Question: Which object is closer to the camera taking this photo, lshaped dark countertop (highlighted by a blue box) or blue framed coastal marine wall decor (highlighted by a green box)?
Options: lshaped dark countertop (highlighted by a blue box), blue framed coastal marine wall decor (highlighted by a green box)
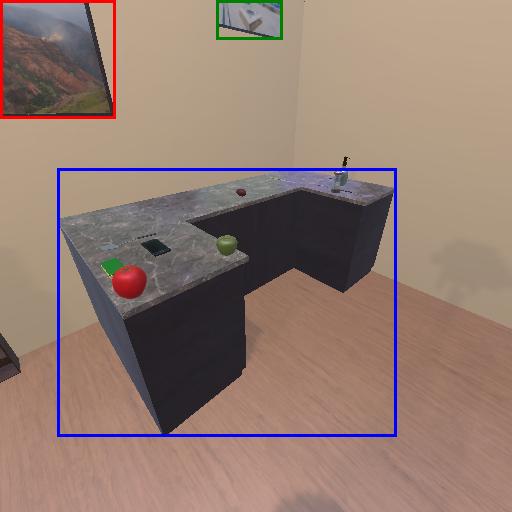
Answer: lshaped dark countertop (highlighted by a blue box)